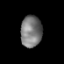
Tissue: prostate
Cell type: Fibroblasts
Senescence score: 0.7226
Nuclear area (px): 653
Mean DAPI intensity: 121.639